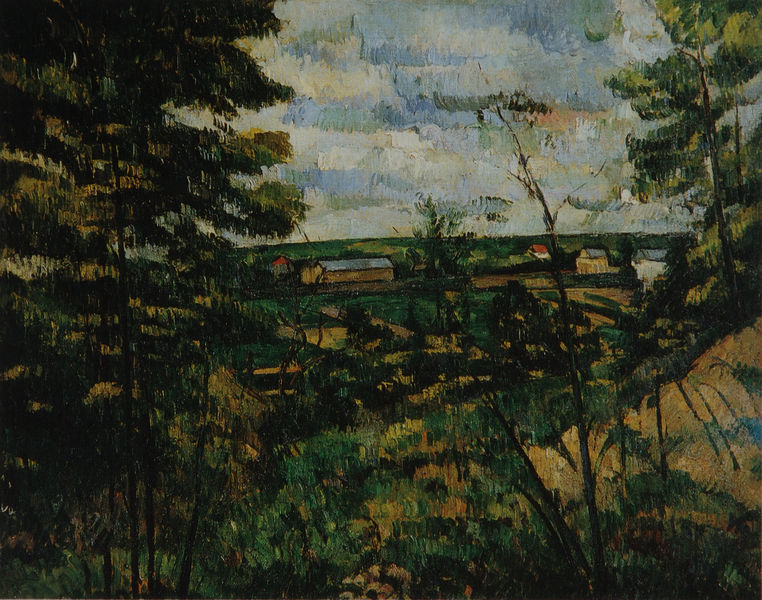
Titel: Vallée de l'Oise
Künstler: Paul Cézanne
Institution: (Privatsammlung)
Schlagwörter: baum, berg, blau, dunkel, gemälde, himmel, laub, wasser, weiß, wolken, aquarell, bäume, cezanne, gelb, grob, grün, impressionismus, landschaft, ocker, stadt, äste, braun, frankreich, grau, hell, licht, orange, schwarz, ausblick, blick, dach, gebäude, gras, haus, rot, wiese, wolke, beige, expressionismus, bild, öl, ebene, erde, feld, felder, horizont, horizontlinie, häuser, hügel, natur, stamm, strauch, zweige, brücke, busch, büsche, flach, pastos, sonne, sträucher, wiesen, land, realismus, decke, pflanzen, tal, wald, bauern, sommer, fassade, ort, süden, hang, dorf, dächer, giebel, farbe, bauernhof, herbst, hof, romantik, tannen, ölgemälde, impressionistisch, monet, vert, streifen, lciht, frühling, grass, striche, halle, äcker, village, provence, expressionistisch, himmeö, lichtung, paul, strich, bahnhof, nadelbaum, tanne, kunst, ölmalerei, pinselduktus, pinselstrich, maison, kiefer, ländlich, expressiv, grad, landwirtschaft, gärten, barbizon, tempel, balu, ciel, nature, paysage, frün, baracke, postimpressionismus, expressionist, grasland, grober pinselduktur, impressionist, maisons, toit, decken, himmer, nuage, nuages, terre, colline, toits, feuilles, forêt, feuille, bäue, feuillage, roche, rotes dach, abre, die bäume umrahmen das bild, roches, löicht, segrün, bauerei, dehors, baumwald, abres